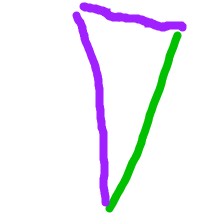
Shape: triangle